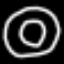
Label: donut